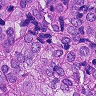
Metastatic tissue present: yes